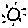
Label: sun